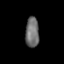
Tissue: prostate
Cell type: Myeloid cells
Senescence score: 0.7279
Nuclear area (px): 400
Mean DAPI intensity: 110.478